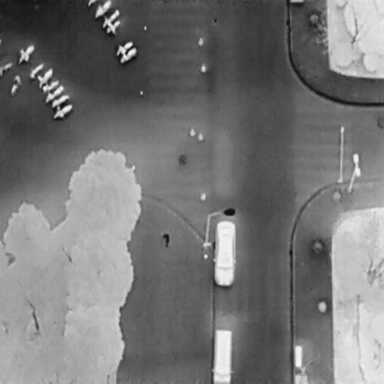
There are 18 objects shown in the infrared image, including two Cars, a Person, and 15 Bicycles.